Question: I have a list of objects as shown in the image.

These all have the property statusCode: 62467 but the journey property goes like: 0,1,2,3,3,4,4,4,4
I want to loop through these objects and return the FIRST of the duplicated (they are not the same object, just that both have the same journey number and the same status code) objects with the same journey number.
So I want to return the bold objects: ,,,,3,,4,4,4
'''
$.each(points, function (index, point) {
for (i = 0; i < journeyNumber.length; i++) {
if (point.k.journey === journeyNumber[i] && point.k.statusCode === '62467') {
console.log(point);
latlngs.push(point.j.aa.k);
latlngs.push(point.j.aa.B);
}
}
});
'''
The screenshot is the log of console.log(point), so ideally I would like another loop inside which returns only the first object of the same journey number.
Hope this makes sense and thank you for your time.
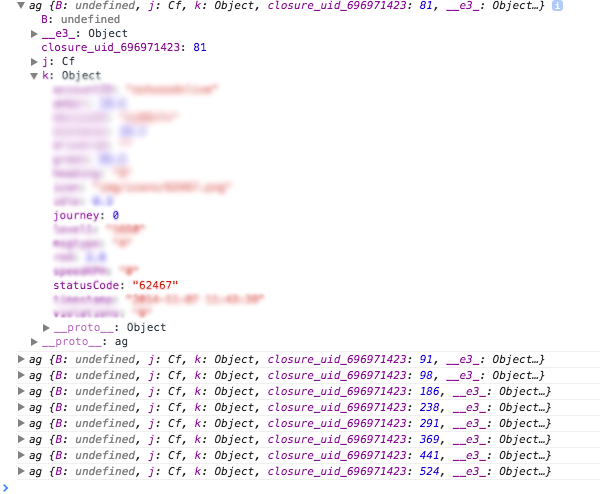
Answer: Try this,
'''
var temp = [];
$.each(points, function (index, point) {
if (temp.indexOf(point.k.journey) === -1) {
temp.push(point.k.journey);
console.log(point);
latlngs.push(point.j.aa.k);
latlngs.push(point.j.aa.B);
}
});
'''